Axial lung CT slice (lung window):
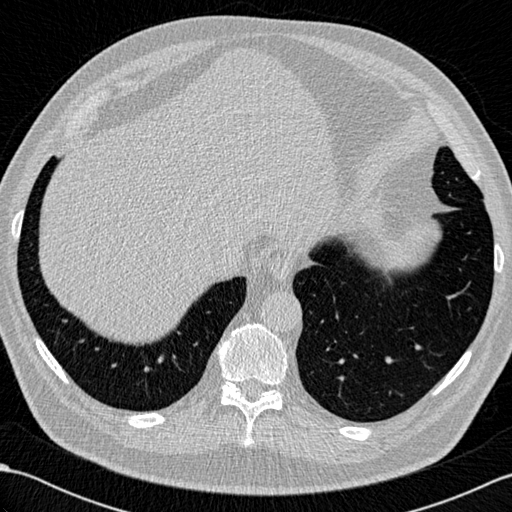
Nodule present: no